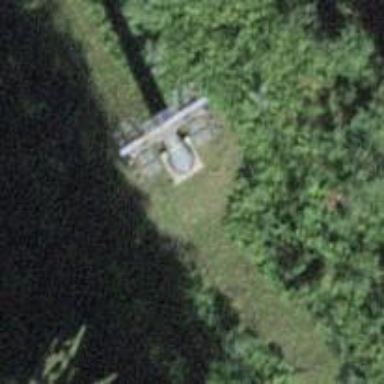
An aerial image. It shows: Pylon used for aerialway.